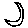
Label: moon